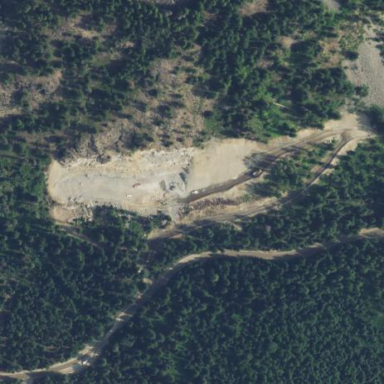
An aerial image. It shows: Quarry with gravel as the main resource.